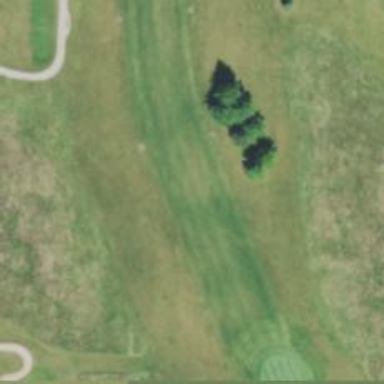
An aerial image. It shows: View of golf hole.